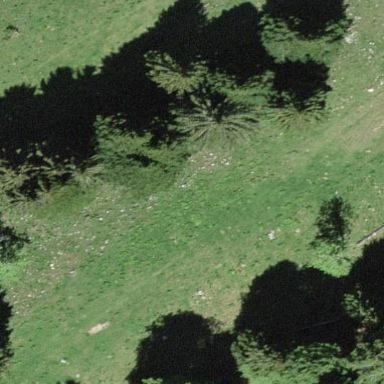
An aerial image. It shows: Evergreen forest with needle-leaved trees.